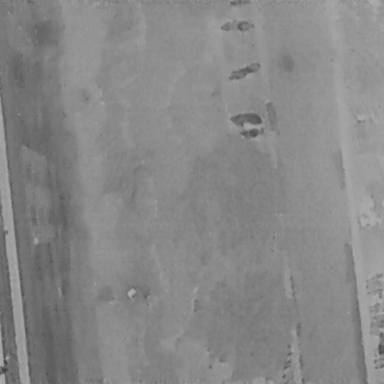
There are four Bicycles in the infrared image.